Question: Preface: Dealing with an Ember.js Array
Been testing out console.table. Seems handy. However, it's annoying to see the array's methods in the output as well:

I'm repeatedly printing this out to visually sanity check a comparator function.
How can I console.table ONLY the array elements?
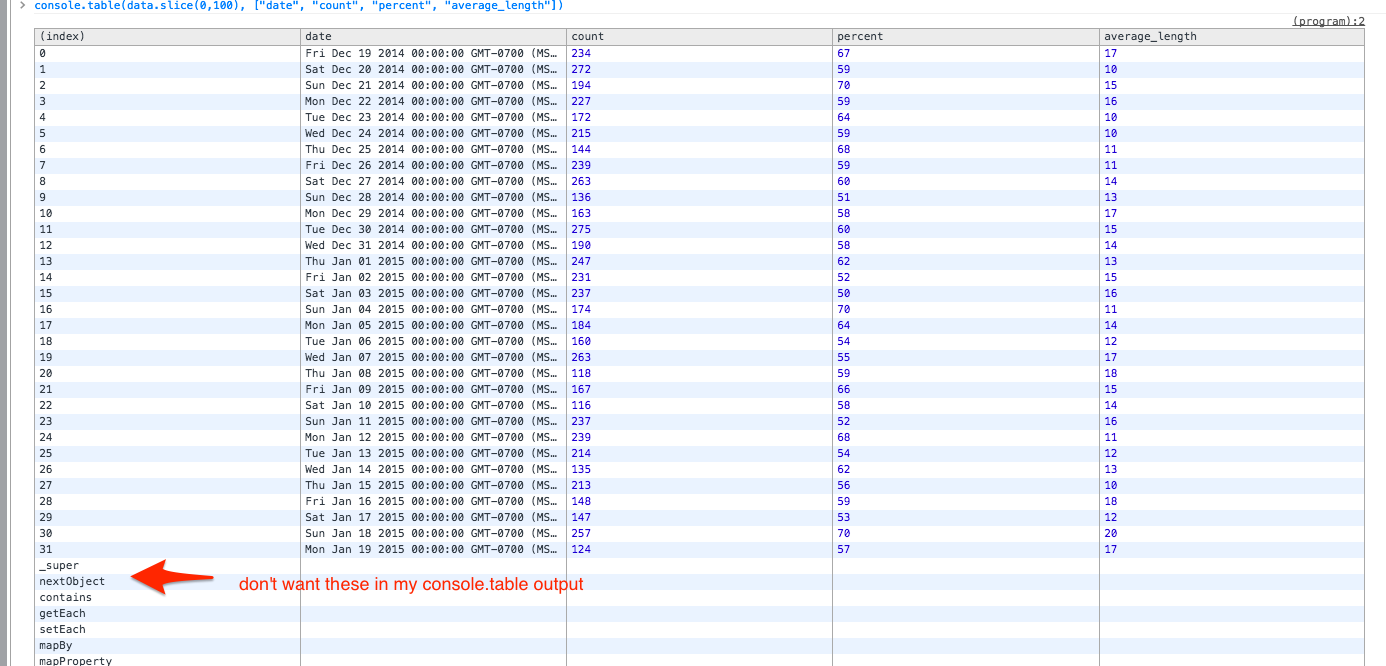
Answer: Not possible unless you turn off Ember Array Extensions
(afaict)